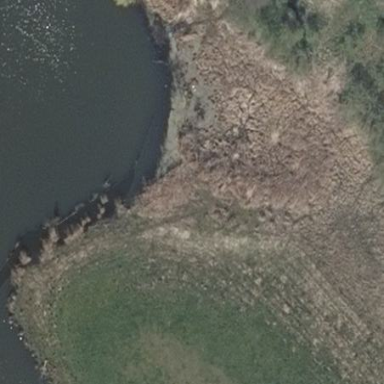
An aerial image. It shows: Wetland area covered with grass.